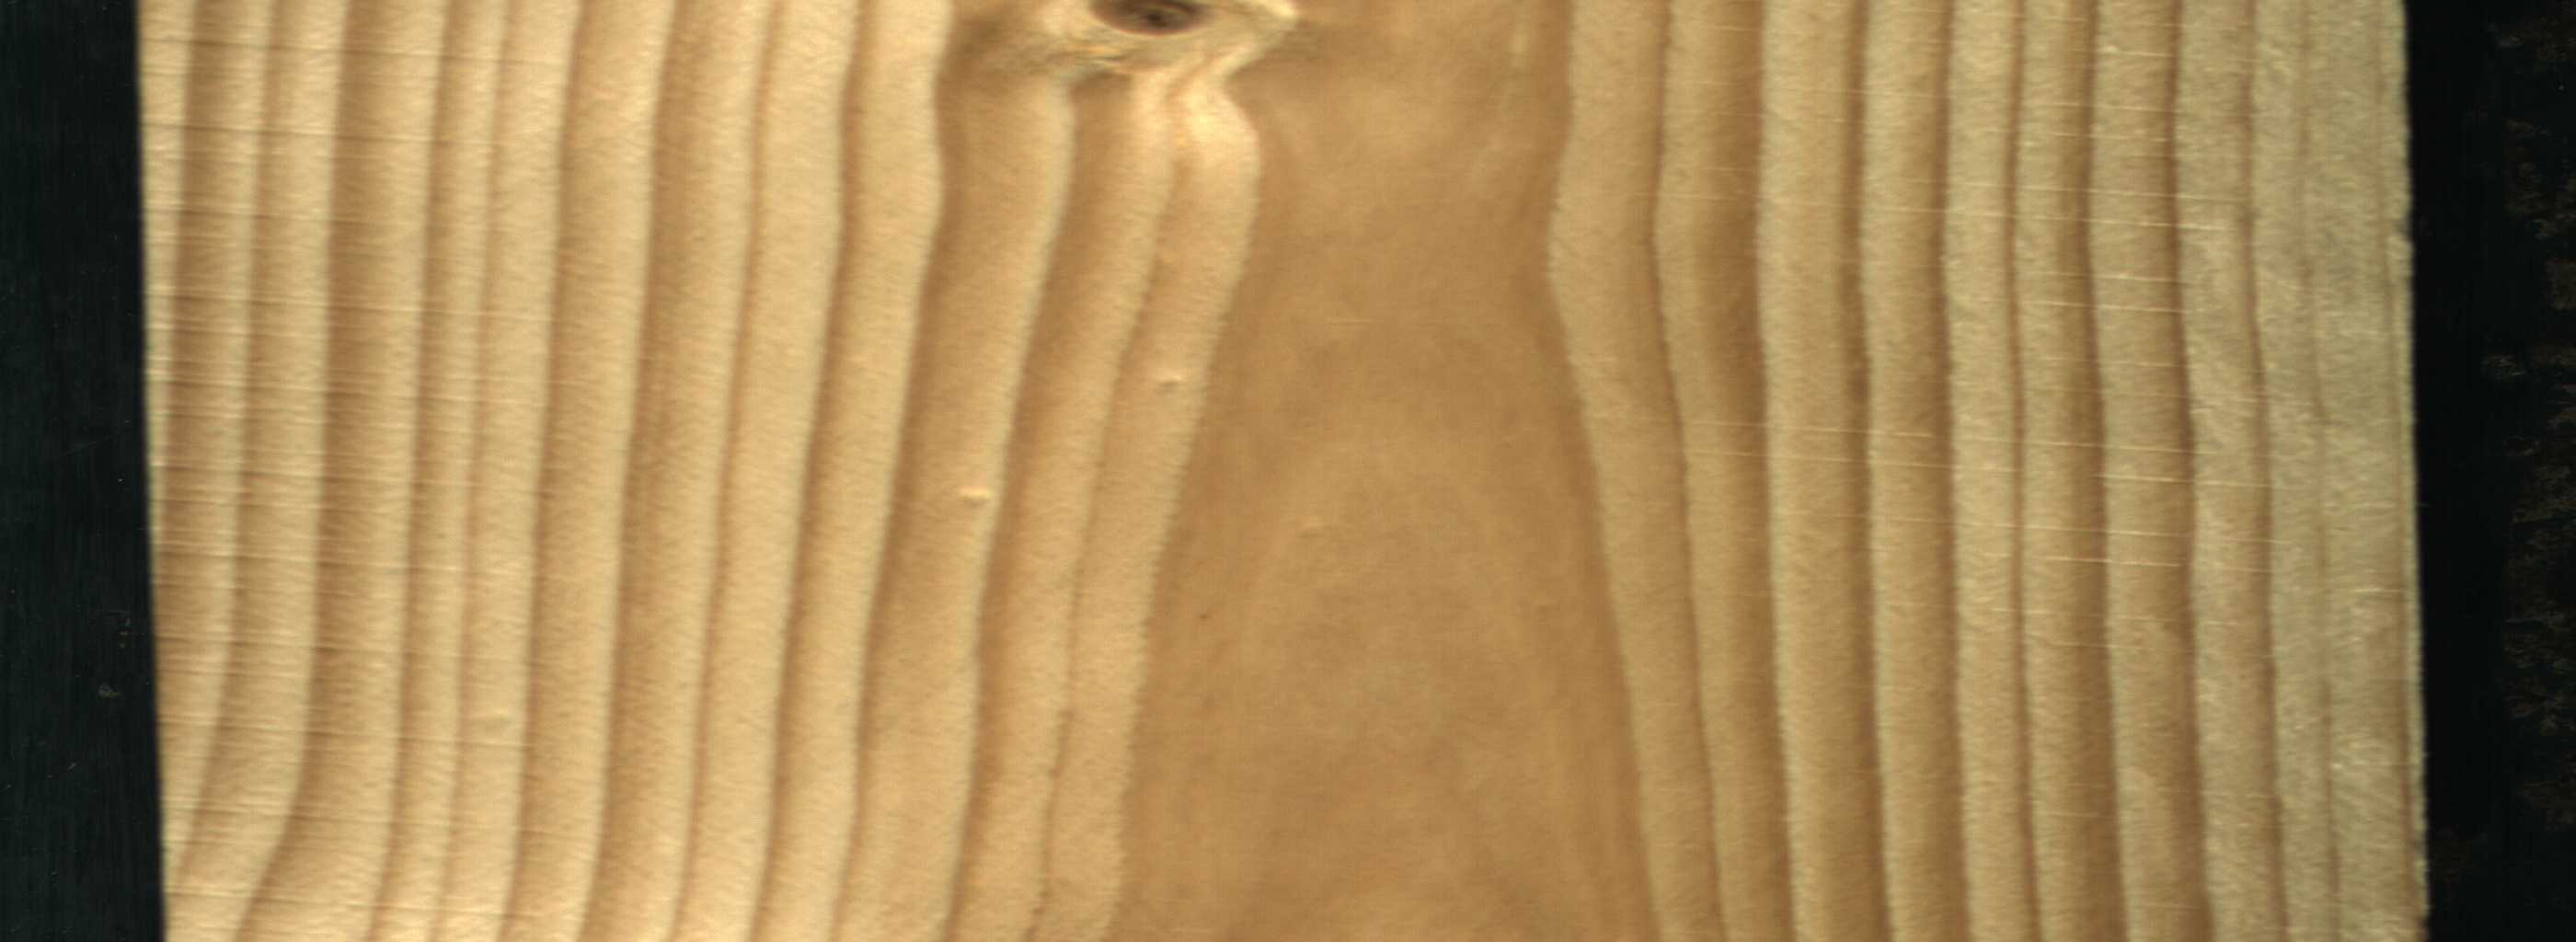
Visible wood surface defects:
Live_Knot